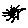
Label: sun